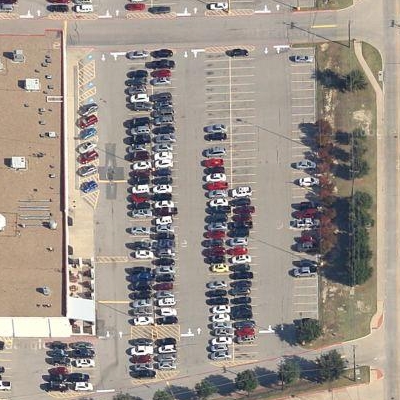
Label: Parking